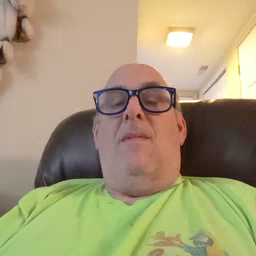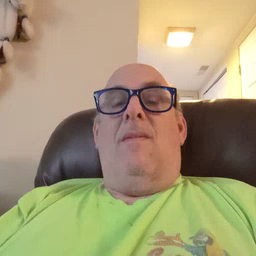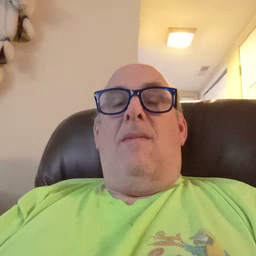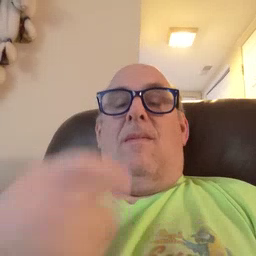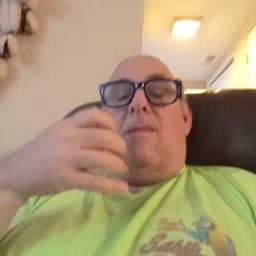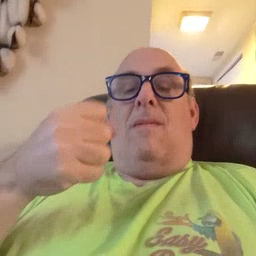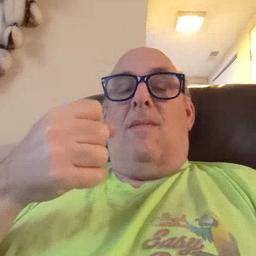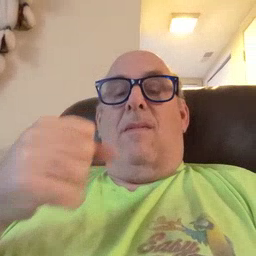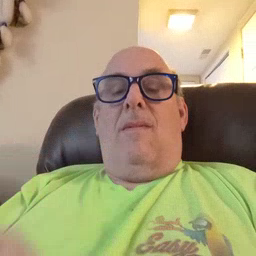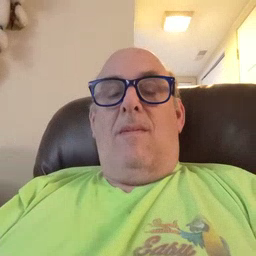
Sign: milk